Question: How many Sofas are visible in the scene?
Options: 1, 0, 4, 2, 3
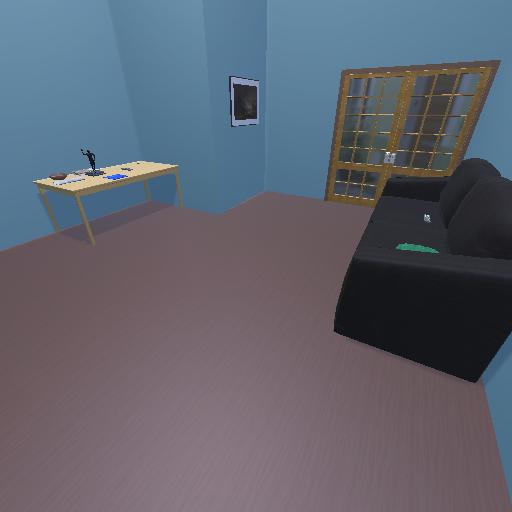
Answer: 1